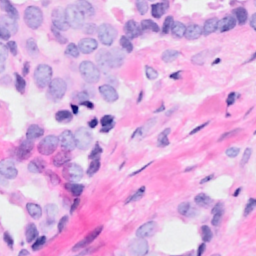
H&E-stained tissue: Breast